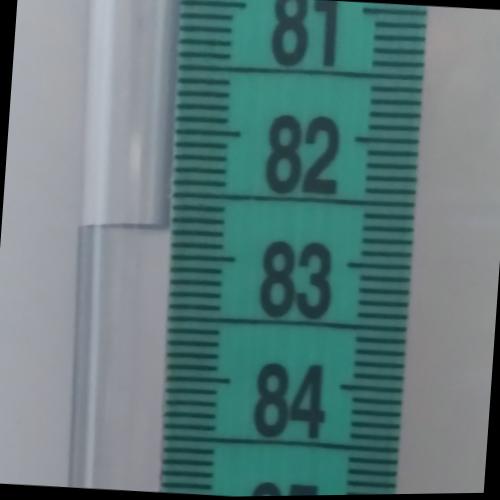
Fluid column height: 82.8 cm